Field crop: maize
Growth stage: 2
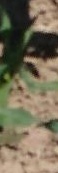
Species: maize